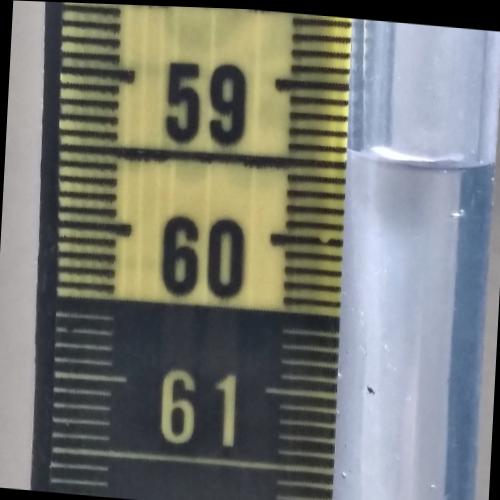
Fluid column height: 59.4 cm